Platform: macOS
Application: Arc Browser
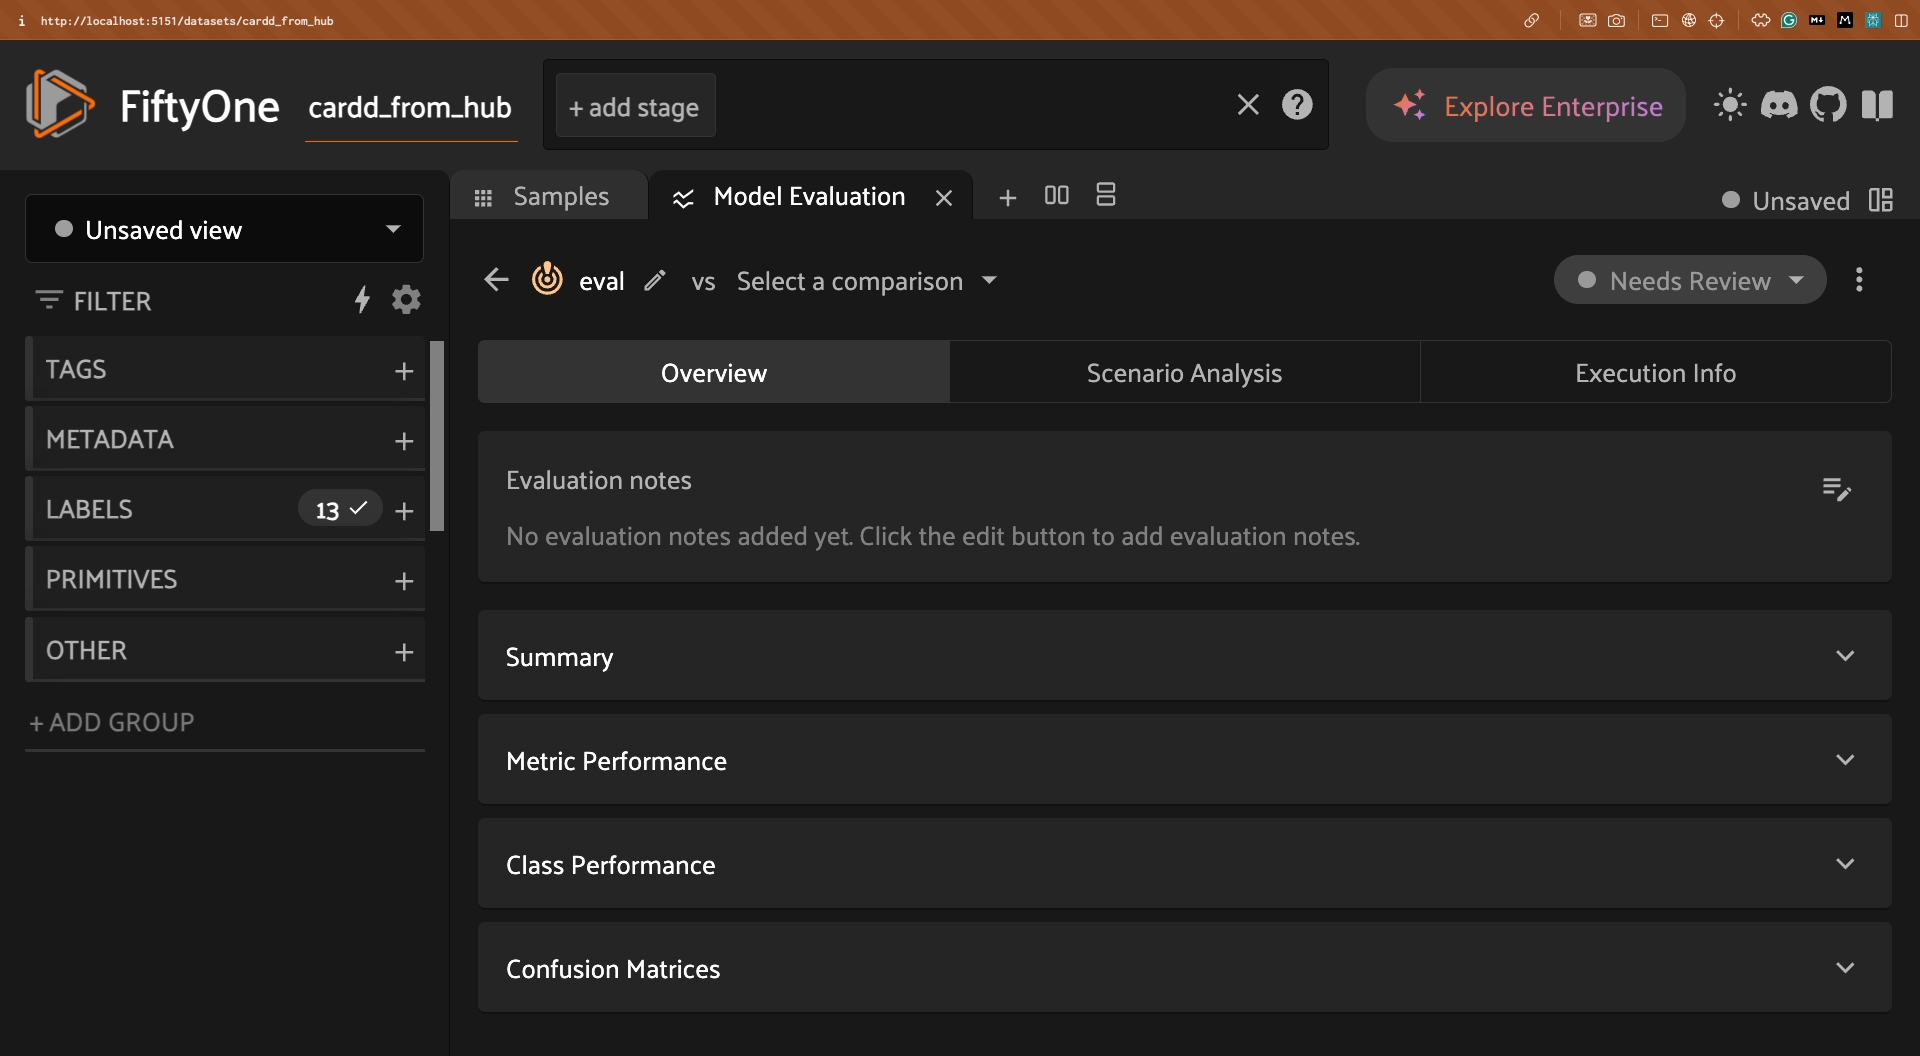
task_description: Expand the Metric performance card in the model evaluation panel
action_type: click
element_info: Menu Item
steps_since_start: 1